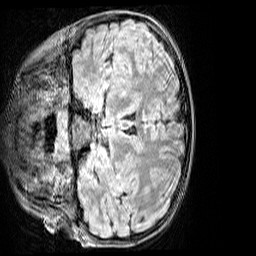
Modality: FLAIR
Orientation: coronal
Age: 10
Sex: male
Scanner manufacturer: siemens
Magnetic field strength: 3 T
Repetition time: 5 s
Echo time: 0.388 s